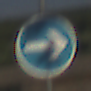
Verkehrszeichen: VorgeschriebeneFahrtrichtungHierRechts
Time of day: MorningAfternoon
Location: Outdoor (RoadRail)
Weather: PartlyCloudy
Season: NotSpecified
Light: Natural